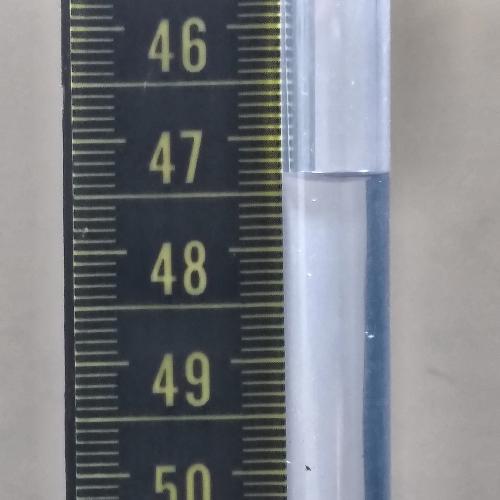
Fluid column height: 47.3 cm